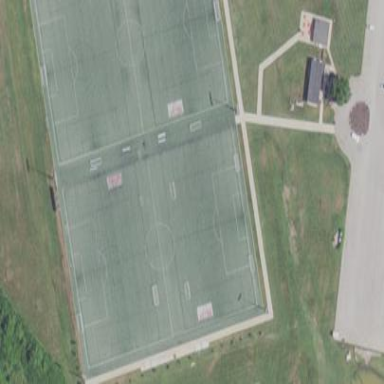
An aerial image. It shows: Artificial turf soccer pitch for leisure sports.